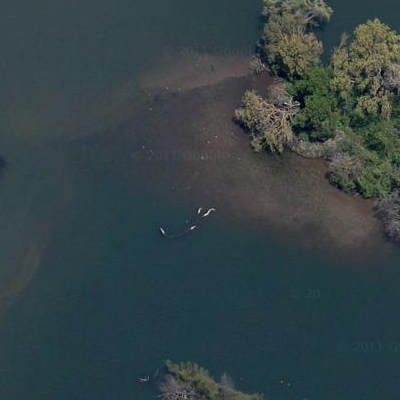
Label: dRiverLake